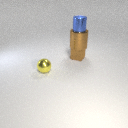
small yellow metal sphere to the left of small brown metal cube